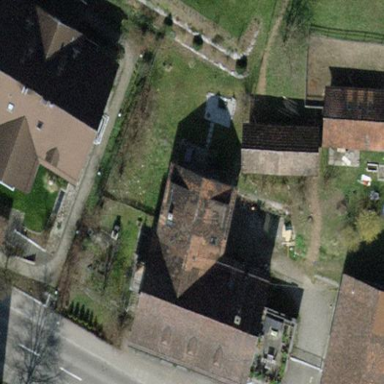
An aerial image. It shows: Semi-detached house with gabled roof.